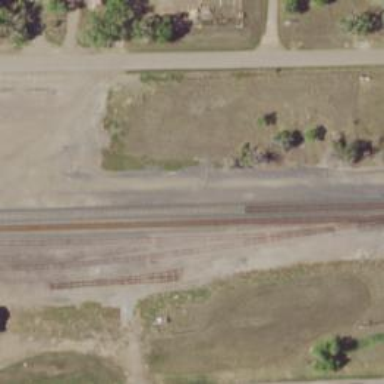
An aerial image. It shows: Railway siding with rails.